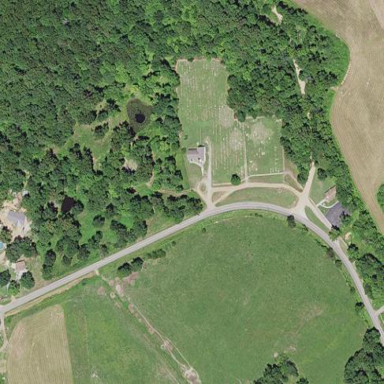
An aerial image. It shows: Cemetery.